Question:
I have extracted profile on cross-section of vessel by following code
'''
imshow(image); % image is not shown
[cx,cy,c,xi,yi] = improfile;
'''
Here c is the intensity along the profile and I plot them using:
'''
x=1:length(c);
figure
plot(x,c,'o')
axis([0 45 80 150])
'''
and it look like the one I have uploaded.
c is 33X1 intensity vector where, c=[123 126 131 138 139 141 143 143 144 141 136 126 102 96 91 100 100 113 109 96 94 90 101 107 116 123 127 130 131 132 131 129 131];
I want to detect index of c to find A (max in left side),B (max in right side),C (min in left side), D(min in rt side) and E (middle) points in the profile.
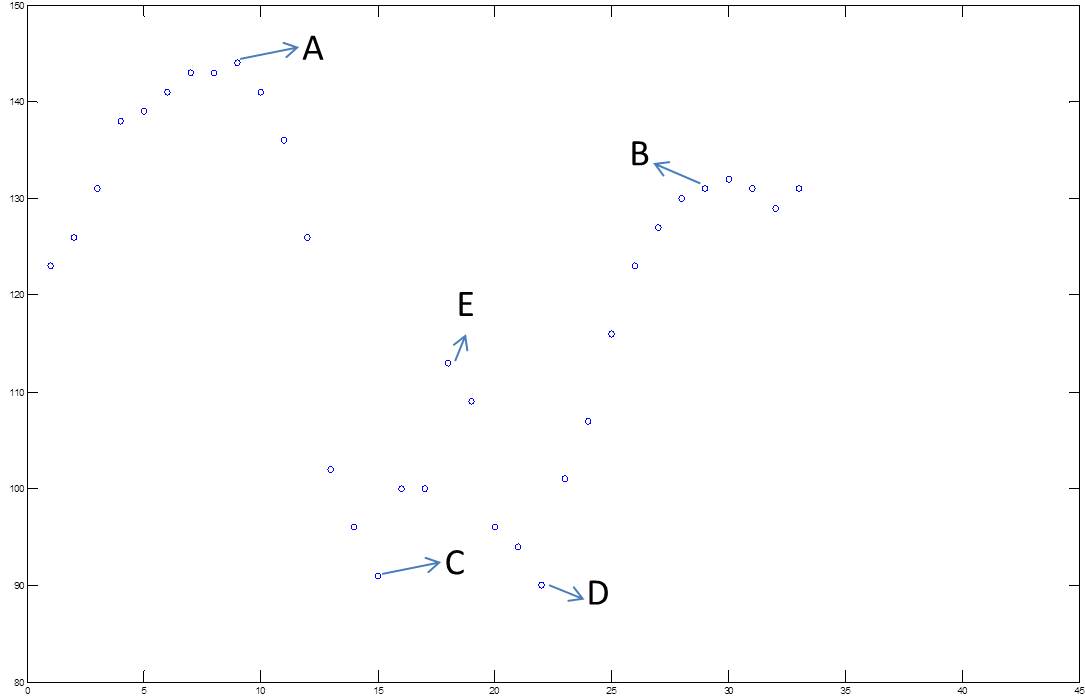
Answer: The function 'peakdet' released in the public domain (<URL> seems to do the job on the first try. You can try to play with the second parameter of the function to be more / less selective.
'''
c=[123 126 131 138 139 141 143 143 144 141 136 126 102 96 91 100 100 113 109 96 94 90 101 107 116 123 127 130 131 132 131 129 131];
[ma mi]=peakdet(c,1);
ma =
9 144
18 113
30 132
mi =
15 91
22 90
32 129
'''
EDIT: this question could be of interest: <URL>